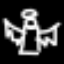
Label: angel